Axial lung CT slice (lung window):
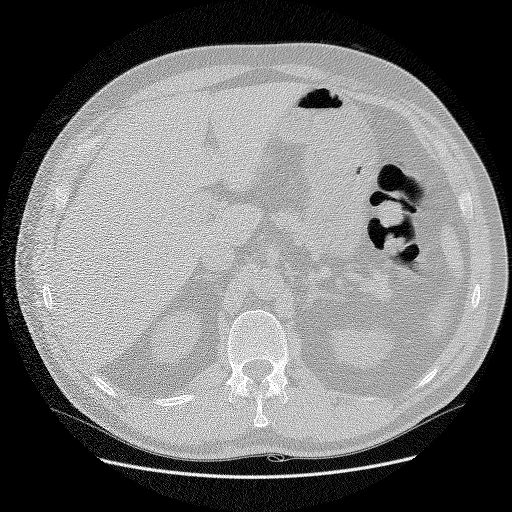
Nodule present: no